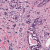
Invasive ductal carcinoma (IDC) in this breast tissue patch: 1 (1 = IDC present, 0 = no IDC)